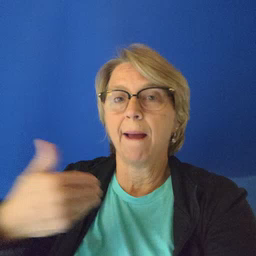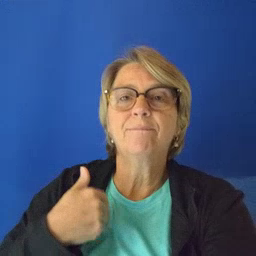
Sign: have